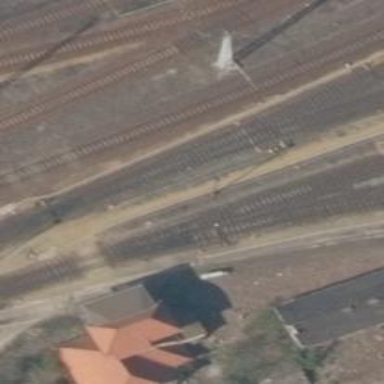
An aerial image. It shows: Railway yard in service.